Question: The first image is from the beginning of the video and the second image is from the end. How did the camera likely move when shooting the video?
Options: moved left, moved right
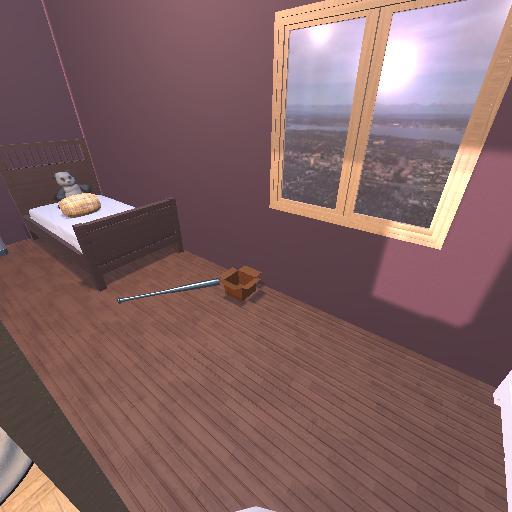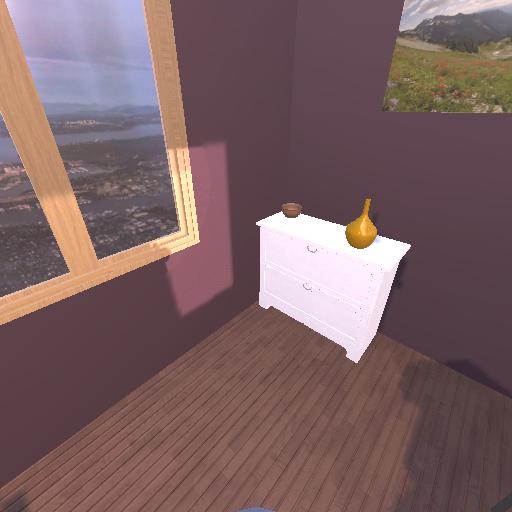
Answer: moved left